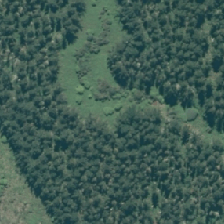
Land cover: herbaceous_freshwater_vege